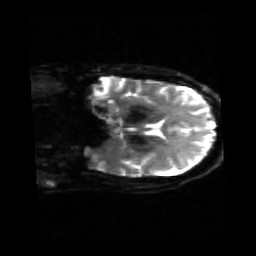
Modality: sbref
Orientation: coronal
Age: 47
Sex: female
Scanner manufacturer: siemens
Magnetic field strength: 3 T
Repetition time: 4.71 s
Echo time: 0.0906 s